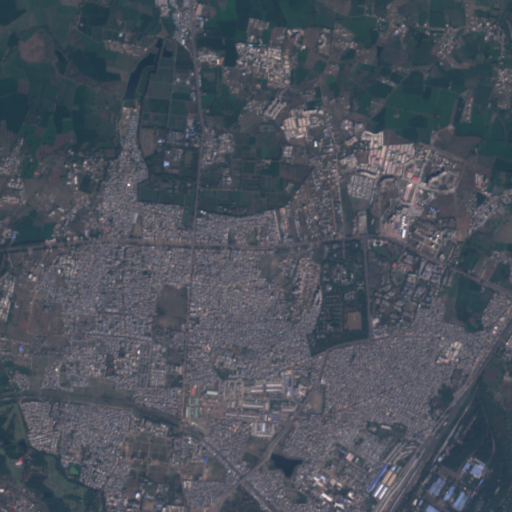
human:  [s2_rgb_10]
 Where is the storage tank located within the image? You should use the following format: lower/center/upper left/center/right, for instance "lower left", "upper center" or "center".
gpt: The storage tank is located in the lower right of the image.
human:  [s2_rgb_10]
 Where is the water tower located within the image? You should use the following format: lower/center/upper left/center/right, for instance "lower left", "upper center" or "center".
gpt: The water tower is located in the lower left of the image.
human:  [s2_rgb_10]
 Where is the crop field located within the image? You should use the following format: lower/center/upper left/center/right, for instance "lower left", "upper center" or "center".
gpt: There is no crop field in the image.